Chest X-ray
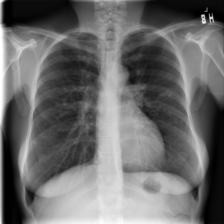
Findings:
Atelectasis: negative
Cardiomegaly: negative
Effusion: negative
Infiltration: negative
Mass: negative
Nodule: negative
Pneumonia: negative
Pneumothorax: negative
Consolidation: negative
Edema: negative
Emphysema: negative
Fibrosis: negative
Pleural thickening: negative
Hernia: negative